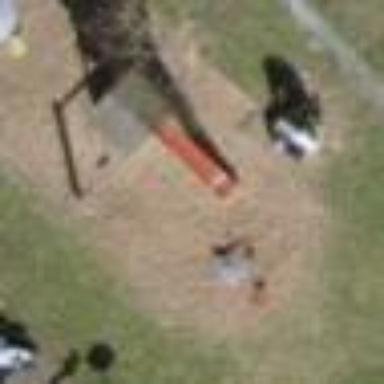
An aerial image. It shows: Playground area for leisure activities on the land.